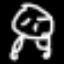
Label: frog